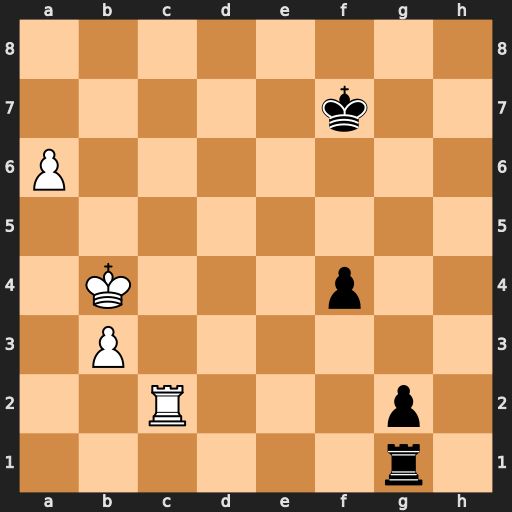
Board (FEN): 8/5k2/P7/8/1K3p2/1P6/2R3p1/6r1
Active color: w
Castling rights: -
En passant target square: -
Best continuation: Ra2 Re1 Rxg2